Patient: sex F, age 26
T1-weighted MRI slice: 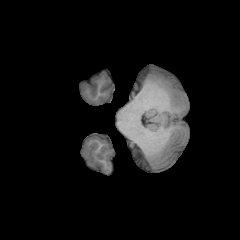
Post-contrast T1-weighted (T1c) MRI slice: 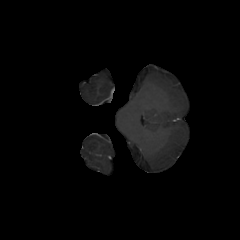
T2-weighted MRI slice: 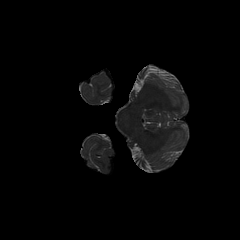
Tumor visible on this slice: no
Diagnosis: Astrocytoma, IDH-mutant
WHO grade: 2